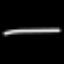
Label: line